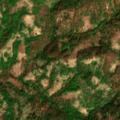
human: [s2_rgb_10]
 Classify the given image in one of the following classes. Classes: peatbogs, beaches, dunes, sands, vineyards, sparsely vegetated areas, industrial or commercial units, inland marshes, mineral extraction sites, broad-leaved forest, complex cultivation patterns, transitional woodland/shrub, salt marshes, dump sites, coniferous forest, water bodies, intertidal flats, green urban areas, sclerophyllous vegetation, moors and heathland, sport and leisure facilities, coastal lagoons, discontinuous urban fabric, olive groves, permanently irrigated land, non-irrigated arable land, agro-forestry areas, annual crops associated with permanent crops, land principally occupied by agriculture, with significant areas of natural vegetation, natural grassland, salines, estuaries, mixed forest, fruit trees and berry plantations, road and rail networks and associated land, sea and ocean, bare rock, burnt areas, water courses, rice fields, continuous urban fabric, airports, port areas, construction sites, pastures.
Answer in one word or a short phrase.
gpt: land principally occupied by agriculture, with significant areas of natural vegetation, broad-leaved forest, transitional woodland/shrub